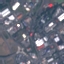
Label: Industrial